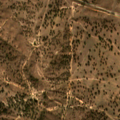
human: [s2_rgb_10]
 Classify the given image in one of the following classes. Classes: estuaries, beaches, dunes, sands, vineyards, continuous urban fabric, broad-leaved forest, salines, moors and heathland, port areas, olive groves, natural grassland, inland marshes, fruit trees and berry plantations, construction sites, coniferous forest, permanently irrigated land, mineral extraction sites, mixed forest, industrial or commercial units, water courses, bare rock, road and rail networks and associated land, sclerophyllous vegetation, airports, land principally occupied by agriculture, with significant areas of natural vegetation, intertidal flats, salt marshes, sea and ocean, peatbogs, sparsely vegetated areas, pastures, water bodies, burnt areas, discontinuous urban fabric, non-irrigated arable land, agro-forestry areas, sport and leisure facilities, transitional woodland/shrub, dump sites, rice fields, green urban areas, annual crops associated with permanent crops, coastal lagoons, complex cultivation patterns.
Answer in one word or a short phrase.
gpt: pastures, agro-forestry areas, transitional woodland/shrub